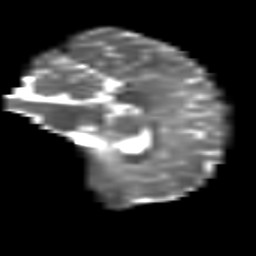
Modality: T2w
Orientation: sagittal
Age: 18
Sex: male
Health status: healthy
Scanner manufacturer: siemens
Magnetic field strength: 3 T
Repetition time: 8.6 s
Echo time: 0.095 s